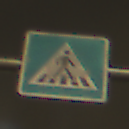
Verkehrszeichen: FussgaengerueberwegLinks
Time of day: Night
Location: Outdoor (Urban)
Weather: Overcast
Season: NotSpecified
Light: Artificial